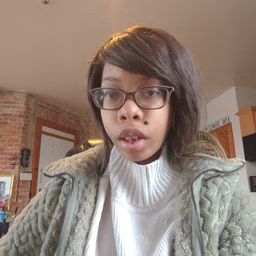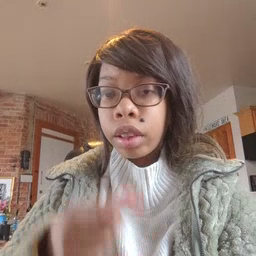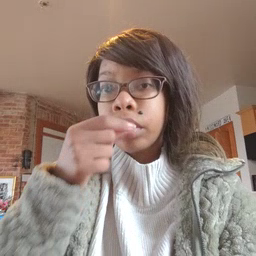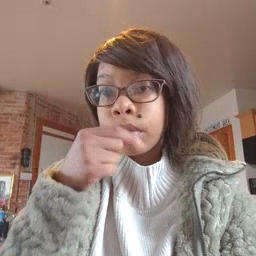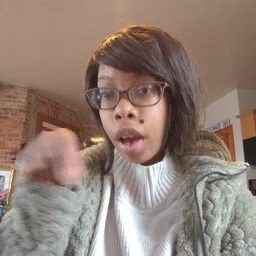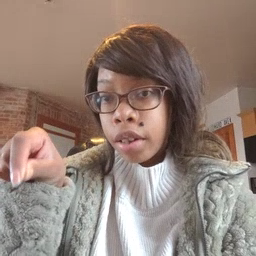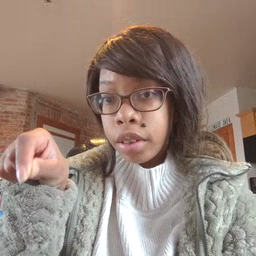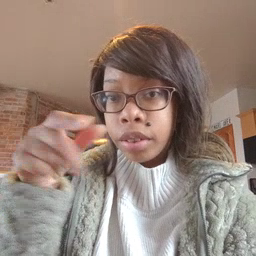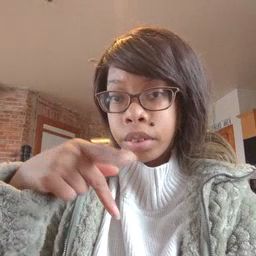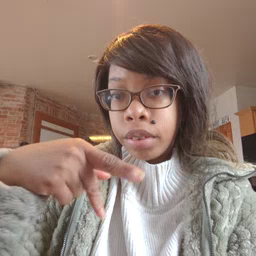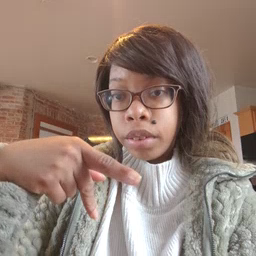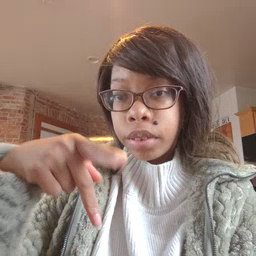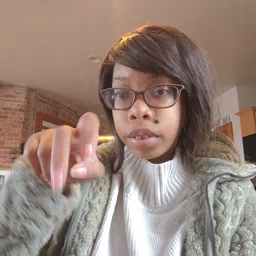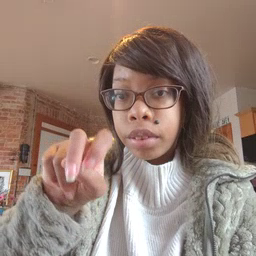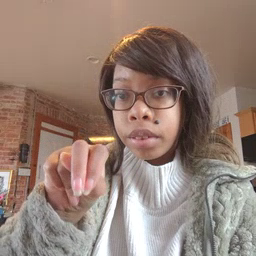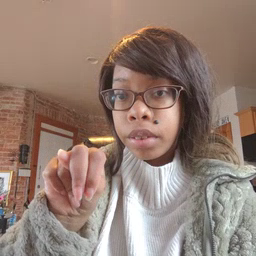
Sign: pencil